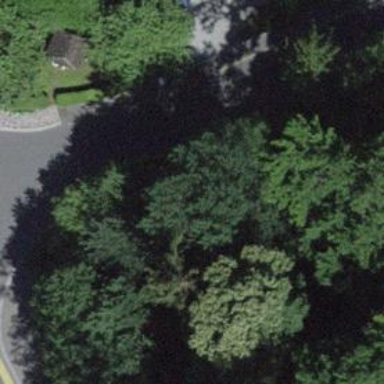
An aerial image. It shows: Bollard barrier.